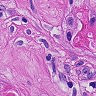
Metastatic tissue present: yes